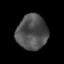
Tissue: lung
Cell type: T cells
Senescence score: 0.2161
Nuclear area (px): 1057
Mean DAPI intensity: 79.321